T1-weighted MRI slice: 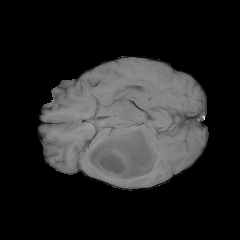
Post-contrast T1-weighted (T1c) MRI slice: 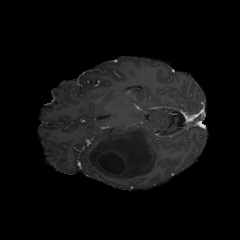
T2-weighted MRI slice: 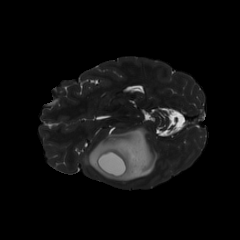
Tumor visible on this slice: yes